Interaction volume radius: 10 \u00c5
Interaction volume height: 10 \u00c5
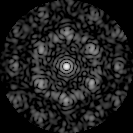
Disorder parameter: 0.6377